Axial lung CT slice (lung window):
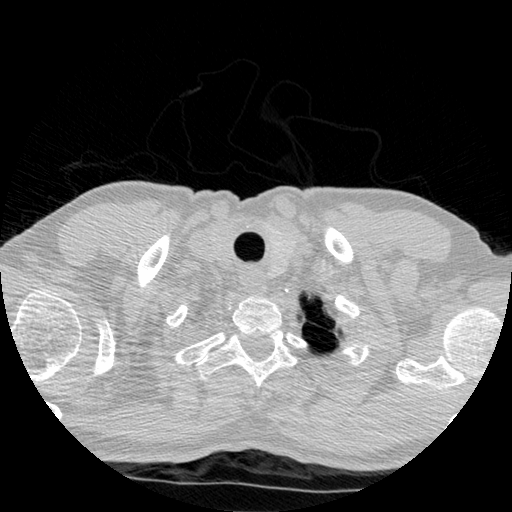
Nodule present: no